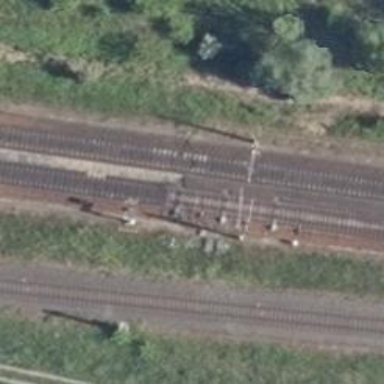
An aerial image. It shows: Railway switch with the turnout on the right side.